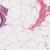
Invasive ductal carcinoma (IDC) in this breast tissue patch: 0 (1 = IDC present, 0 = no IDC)